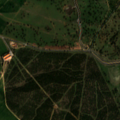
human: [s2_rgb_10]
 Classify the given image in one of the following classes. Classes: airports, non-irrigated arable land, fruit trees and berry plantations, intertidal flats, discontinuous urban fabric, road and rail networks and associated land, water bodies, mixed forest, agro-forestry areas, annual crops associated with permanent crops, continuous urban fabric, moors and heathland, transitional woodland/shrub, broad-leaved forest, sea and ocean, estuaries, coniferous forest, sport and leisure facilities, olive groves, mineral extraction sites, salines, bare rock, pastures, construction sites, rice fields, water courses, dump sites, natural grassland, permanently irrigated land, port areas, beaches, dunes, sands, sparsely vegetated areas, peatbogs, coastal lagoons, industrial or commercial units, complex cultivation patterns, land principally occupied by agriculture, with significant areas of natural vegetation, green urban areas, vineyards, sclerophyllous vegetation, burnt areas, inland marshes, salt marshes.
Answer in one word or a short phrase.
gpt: non-irrigated arable land, olive groves, agro-forestry areas, broad-leaved forest, transitional woodland/shrub